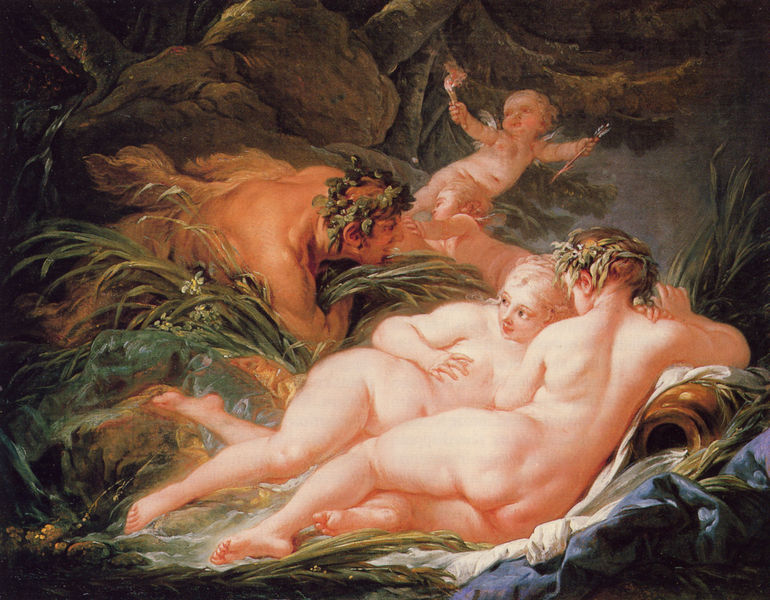
Titel: Pan et Syrinx
Künstler: François Boucher
Standort: London
Institution: National Gallery
Schlagwörter: akt, blau, blätter, dunkel, felsen, flügel, gemälde, hand, haut, körper, laub, mann, nackt, schatten, akte, bäume, frauen, grün, landschaft, ufer, blume, blumen, braun, brust, frau, hell, licht, männer, rücken, weiss, blüten, gras, tuch, augen, barock, federn, steine, öl, gräser, halme, natur, schilf, boden, tücher, kind, paar, pflanzen, rokoko, amphore, engel, krug, putto, liebe, bogen, fels, baby, ölgemälde, bett, nackte, grashalme, fleisch, nacktheit, lichtung, arsch, kranz, efeu, satyr, böcklin, faun, nymphe, pan, nymphen, eros, kränze, freundlich, amor, putten, putti, fackel, pfeil, pfeile, cupido, dionysos, lager, boucher, satyrn, ertappt, allegiroen, staryr, silen, loorbeerkranz, bachhus, po